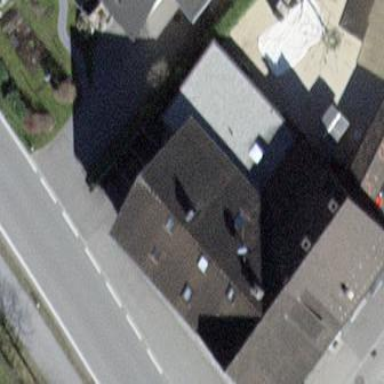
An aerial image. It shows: Building that houses restaurant.